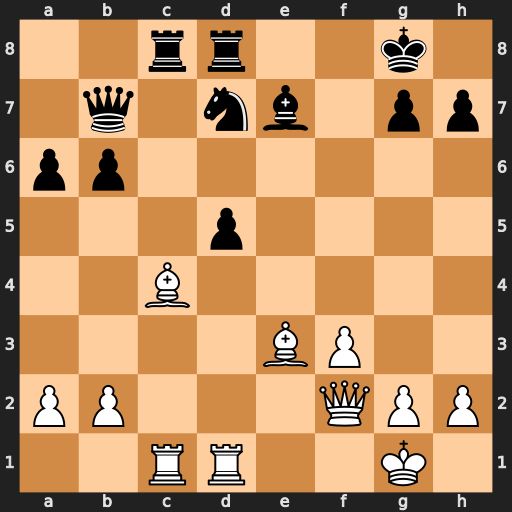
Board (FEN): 2rr2k1/1q1nb1pp/pp6/3p4/2B5/4BP2/PP3QPP/2RR2K1
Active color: w
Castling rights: -
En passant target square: -
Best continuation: Bxd5+ Qxd5 Rxd5 Rxc1+ Bxc1